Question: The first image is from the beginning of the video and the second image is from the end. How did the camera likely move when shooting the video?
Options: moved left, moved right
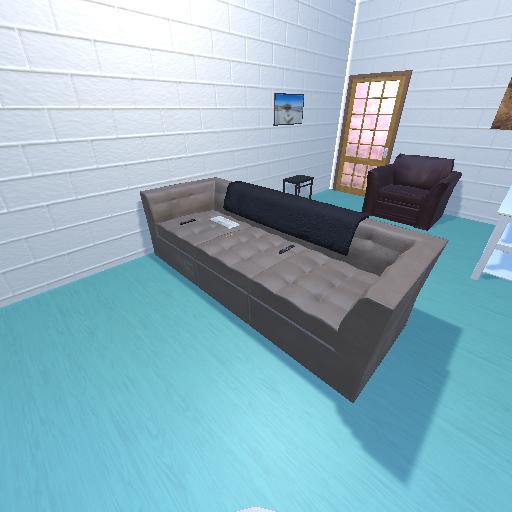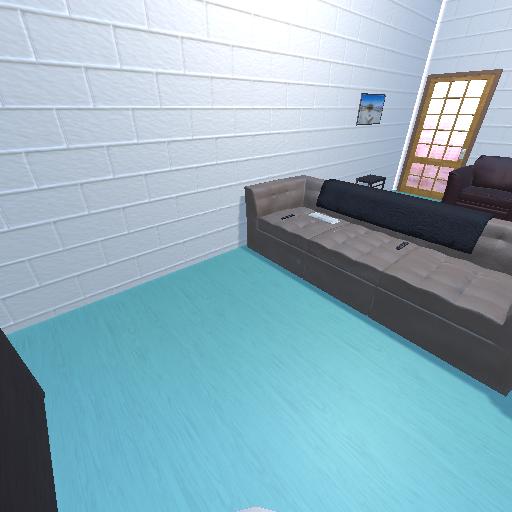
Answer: moved left